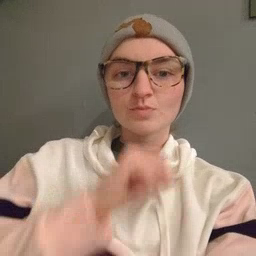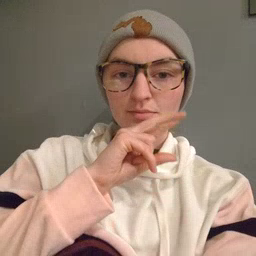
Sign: frog